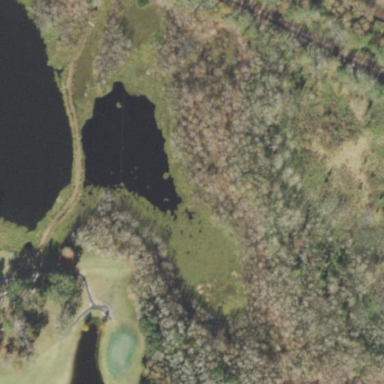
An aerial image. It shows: Swampy wetland area.